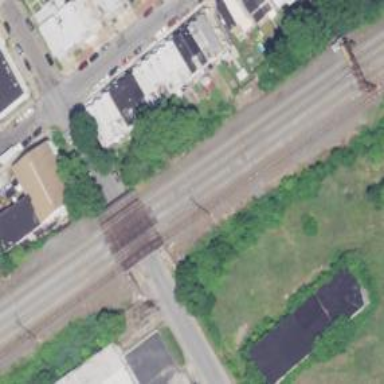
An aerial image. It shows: Railway bridge over siding rail service.